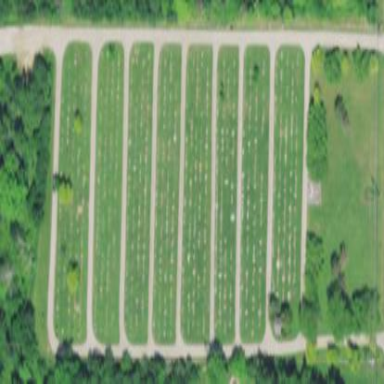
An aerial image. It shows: Grave yard.